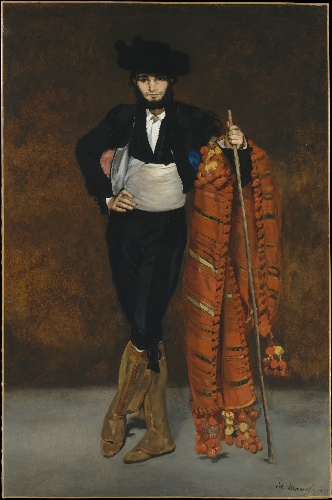
Title: Young Man in the Costume of a Majo
Artist: Edouard Manet
Artist bio: French, Paris 1832–1883 Paris
Date: 1863
Object type: Painting
Classification: Paintings
Medium: Oil on canvas
Dimensions: 74 x 49 1/8 in. (188 x 124.8 cm)
Department: European Paintings
Credit line: H. O. Havemeyer Collection, Bequest of Mrs. H. O. Havemeyer, 1929
Accession year: 1929
Repository: Metropolitan Museum of Art, New York, NY
Tags: Men|Portraits